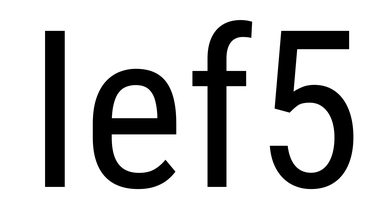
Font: Roboto_Condensed_Regular